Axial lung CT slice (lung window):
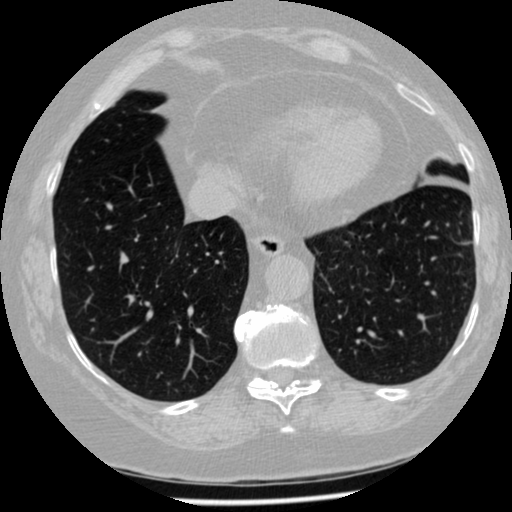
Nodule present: no